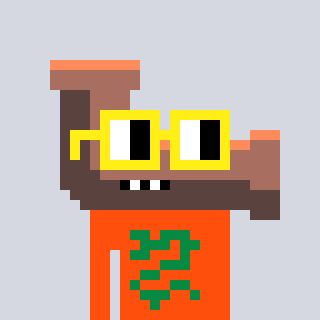
a pixel art character with square yellow glasses, a pipe-shaped head and a orange-colored body on a cool background